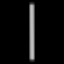
Label: line